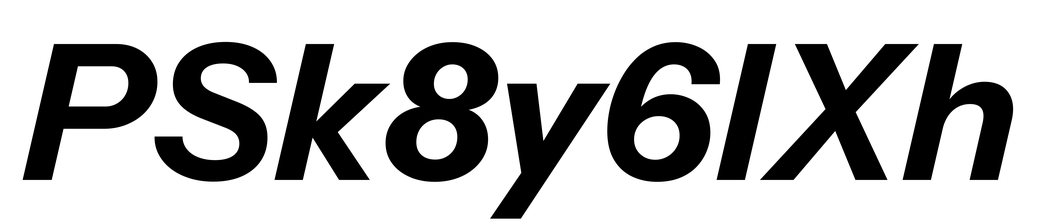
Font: InstrumentSans-Italic_Bold_Italic